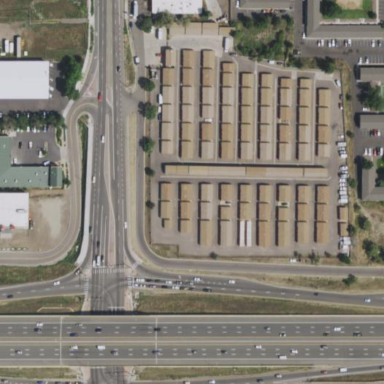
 known as Public Storage according to Wikipedia."